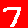
Digit: 7